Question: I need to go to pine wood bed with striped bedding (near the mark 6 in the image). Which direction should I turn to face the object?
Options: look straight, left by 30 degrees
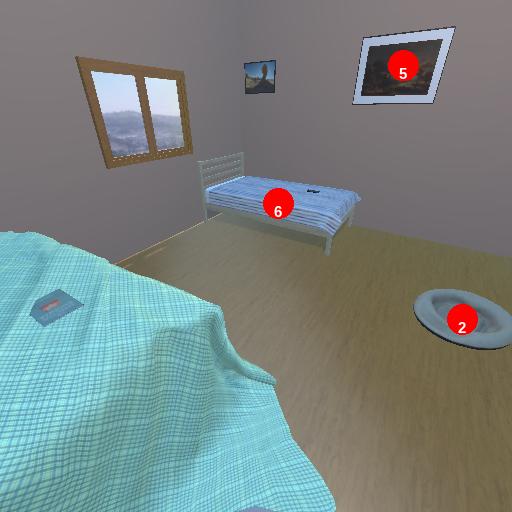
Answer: look straight